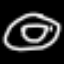
Label: donut